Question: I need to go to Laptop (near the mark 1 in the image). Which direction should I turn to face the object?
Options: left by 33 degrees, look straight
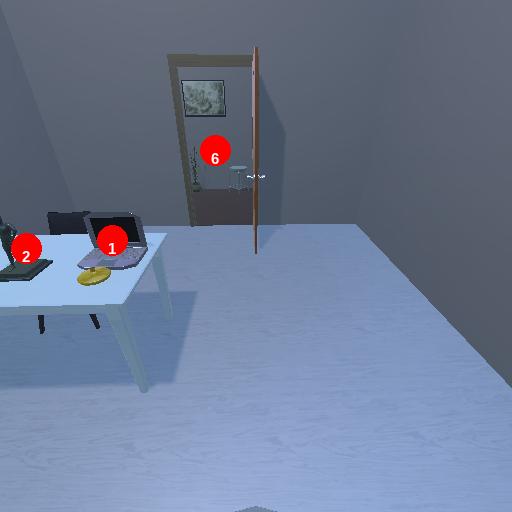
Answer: left by 33 degrees